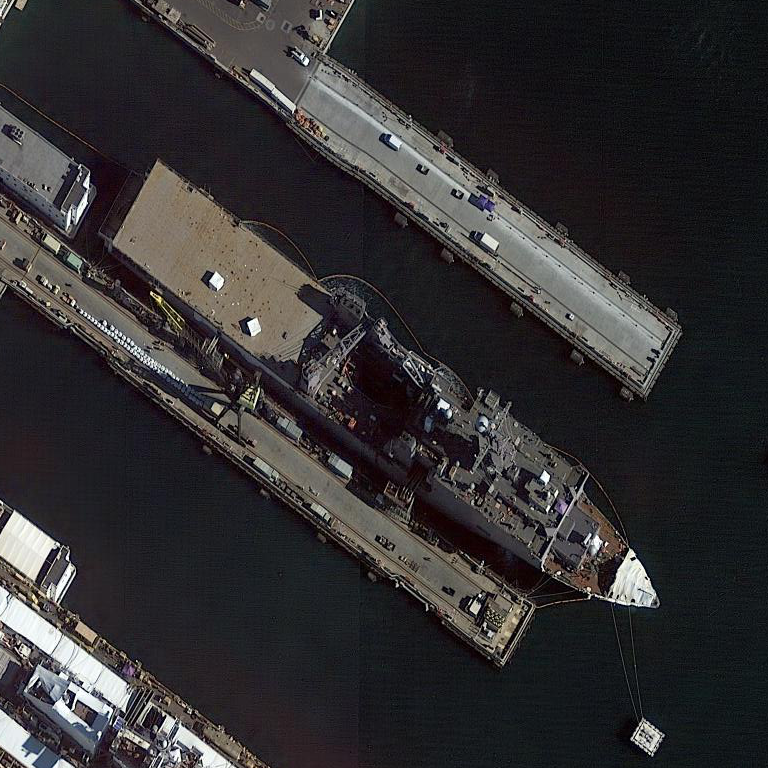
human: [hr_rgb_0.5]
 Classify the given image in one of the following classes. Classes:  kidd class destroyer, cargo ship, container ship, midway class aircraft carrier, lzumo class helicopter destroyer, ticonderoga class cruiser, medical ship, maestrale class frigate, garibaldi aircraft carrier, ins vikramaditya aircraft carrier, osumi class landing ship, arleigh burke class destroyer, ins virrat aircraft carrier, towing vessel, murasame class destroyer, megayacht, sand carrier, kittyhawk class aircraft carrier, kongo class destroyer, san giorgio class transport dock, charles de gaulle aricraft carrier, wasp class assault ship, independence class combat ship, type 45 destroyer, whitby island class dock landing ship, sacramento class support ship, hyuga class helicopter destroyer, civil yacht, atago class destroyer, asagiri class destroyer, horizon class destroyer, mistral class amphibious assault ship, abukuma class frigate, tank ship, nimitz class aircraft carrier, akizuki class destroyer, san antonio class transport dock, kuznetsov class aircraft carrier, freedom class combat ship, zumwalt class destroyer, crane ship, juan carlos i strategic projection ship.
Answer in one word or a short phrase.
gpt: Whitby Island class dock landing ship